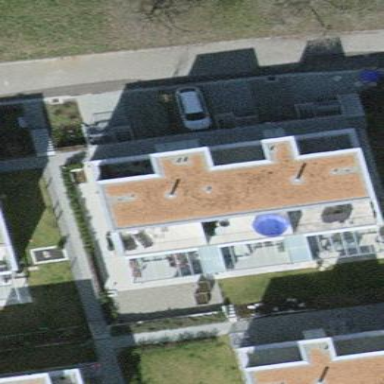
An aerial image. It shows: Flat-roofed house.